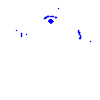
Particle: pion